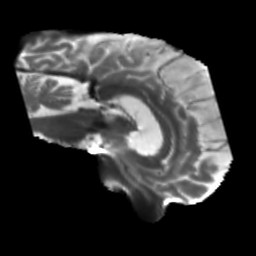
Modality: T2w
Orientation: sagittal
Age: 47
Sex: male
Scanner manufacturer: siemens
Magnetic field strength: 3 T
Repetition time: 5.25 s
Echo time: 0.08 s